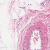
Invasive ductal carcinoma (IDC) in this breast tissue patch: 0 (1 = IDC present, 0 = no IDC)